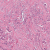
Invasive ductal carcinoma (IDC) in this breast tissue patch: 1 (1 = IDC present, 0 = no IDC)